Platform: macOS
Application: Chrome
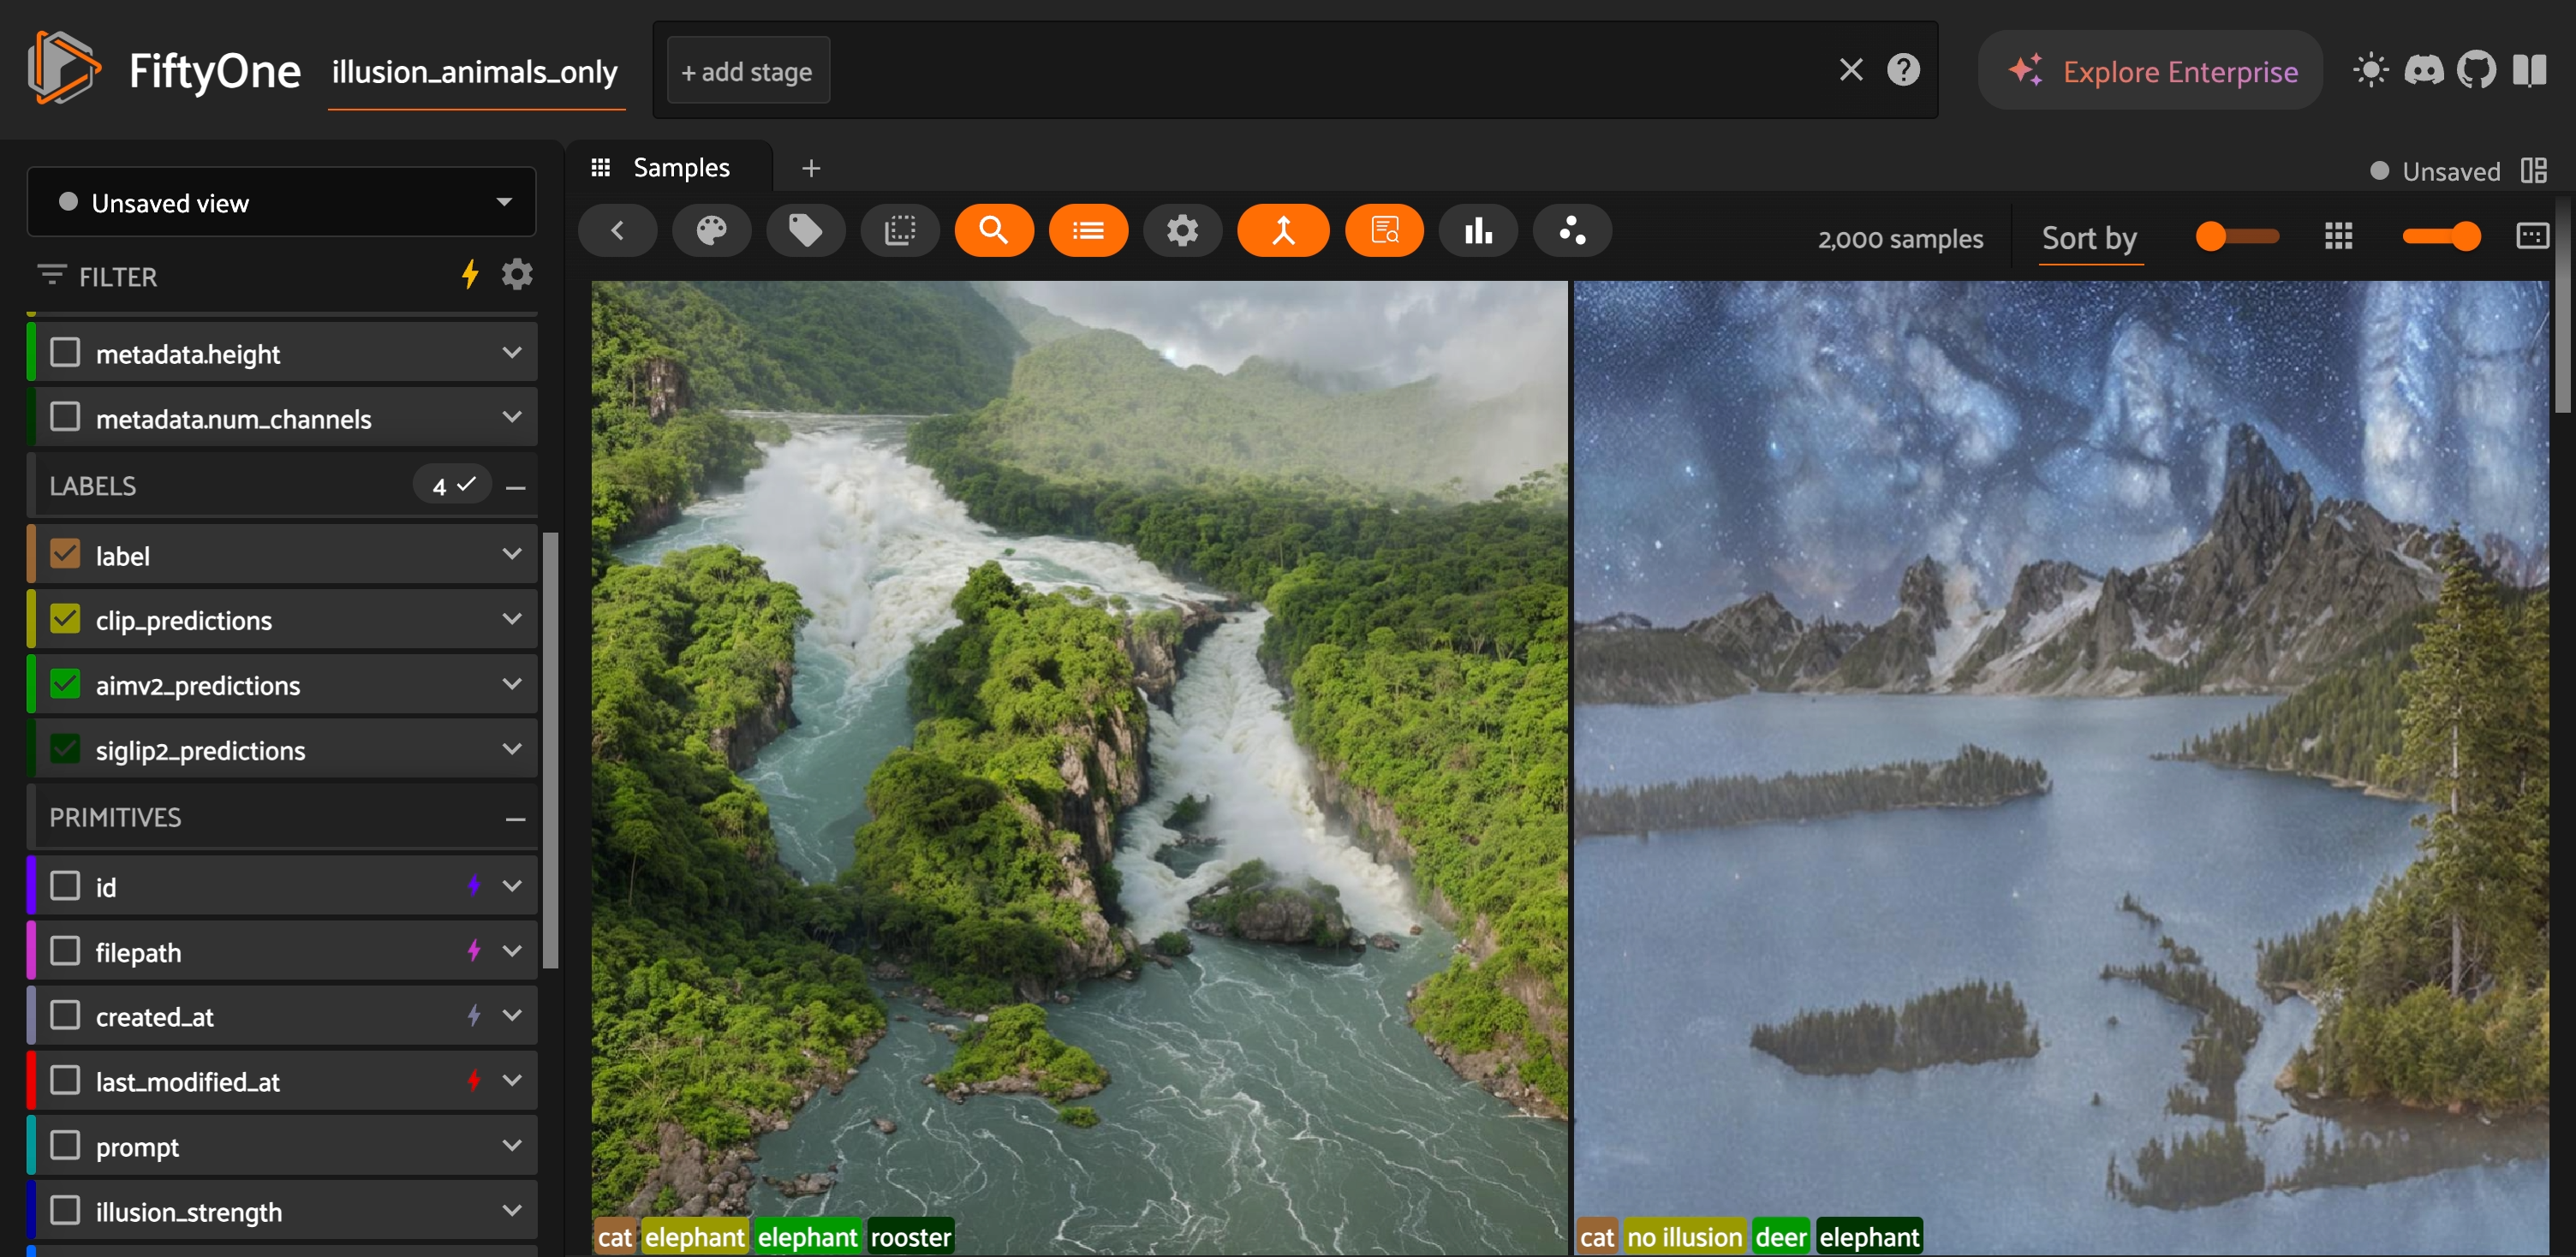
task_description: Clear any view stage thats been applied to this dataset
action_type: click
element_info: Icon
steps_since_start: 1